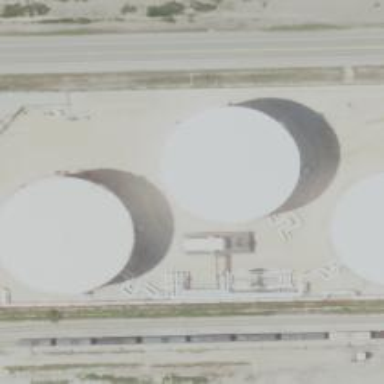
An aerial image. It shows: Storage tank which is man-made.